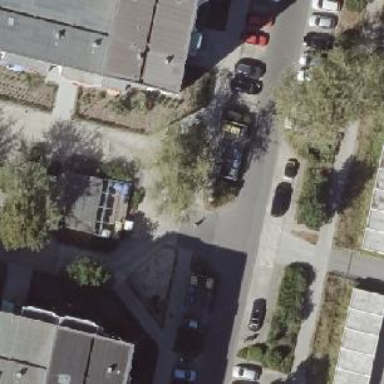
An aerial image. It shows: Residential road with asphalt surface and separate sidewalk.